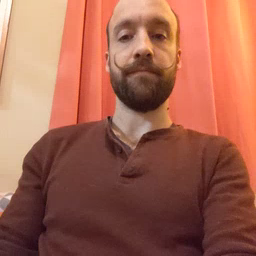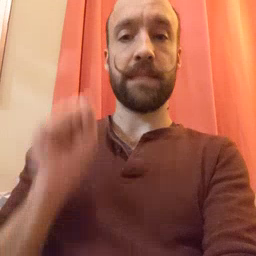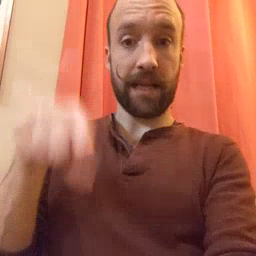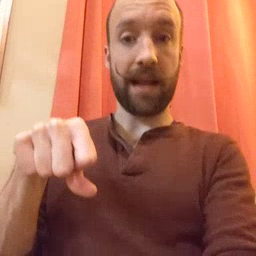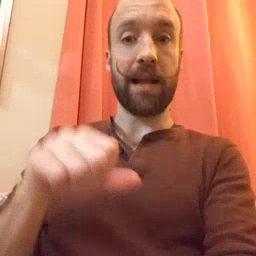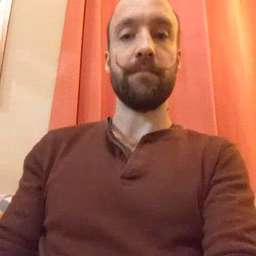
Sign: can